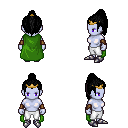
a pixel art fantasy rpg character, female body template, dark elf, purple skin, green cape, white pants, black long topknot hairstyle, gold tiara, cloth bracers, metal boots, four views (front, back, left, right), 2x2 character sprite sheet, small pixel art, hard edges, no anti-aliasing